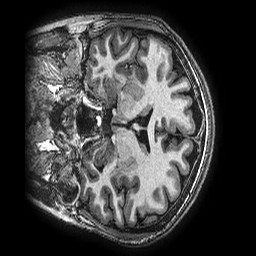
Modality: T1w
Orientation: coronal
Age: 26
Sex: female
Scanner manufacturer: ge
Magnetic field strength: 3 T
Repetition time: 0.00766 s
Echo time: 0.003476 s